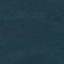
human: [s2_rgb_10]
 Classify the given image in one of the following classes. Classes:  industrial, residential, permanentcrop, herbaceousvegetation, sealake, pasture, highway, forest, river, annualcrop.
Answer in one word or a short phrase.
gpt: Forest